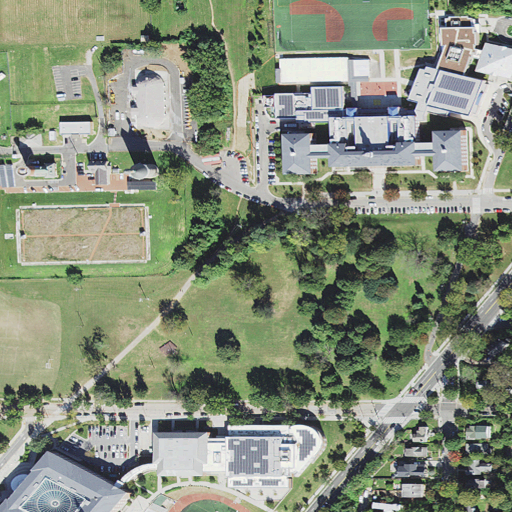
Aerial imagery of mountain in Washington, D.C. named Point Reno containing open development, low intensity development, medium intensity development, pasture, high intensity development, and barren land